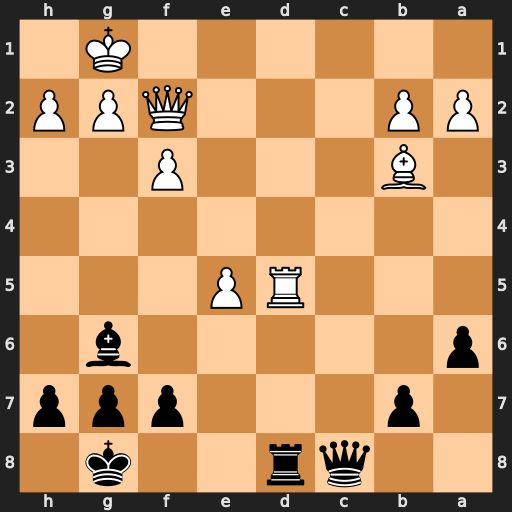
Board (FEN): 2qr2k1/1p3ppp/p5b1/3RP3/8/1B3P2/PP3QPP/6K1
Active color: b
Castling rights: -
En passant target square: -
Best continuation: Rxd5 Bxd5 Qc1+ Qf1 Qc5+